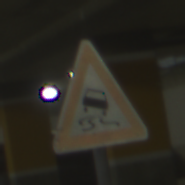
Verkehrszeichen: SchleuderOderRutschgefahr
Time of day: NotSpecified
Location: Indoor (Special)
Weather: NotSpecified
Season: NotSpecified
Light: Artificial